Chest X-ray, PA view. Patient: 64 years old, sex F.
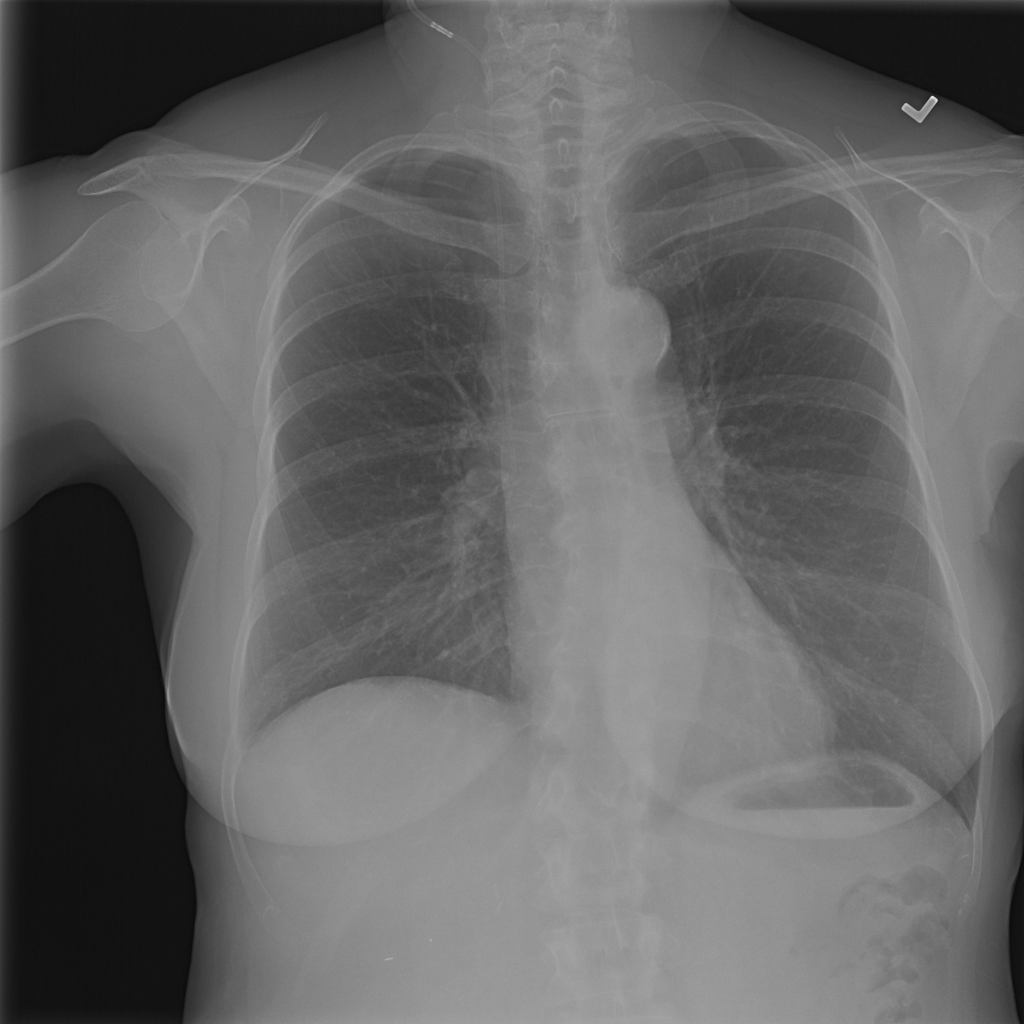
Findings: No Finding